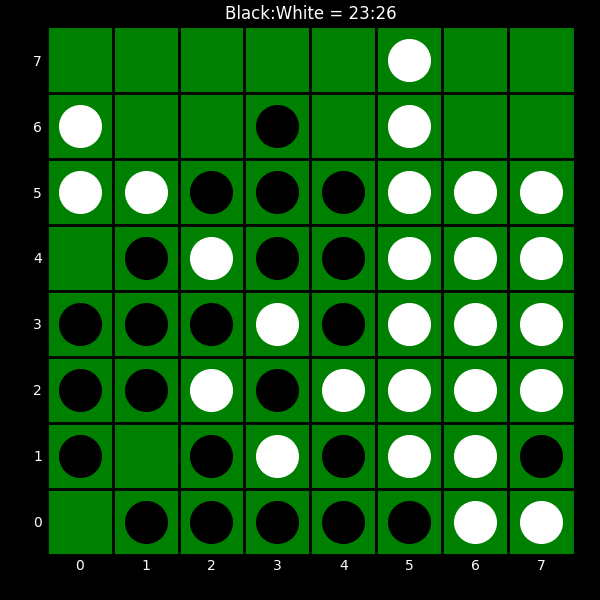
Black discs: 23
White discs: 26